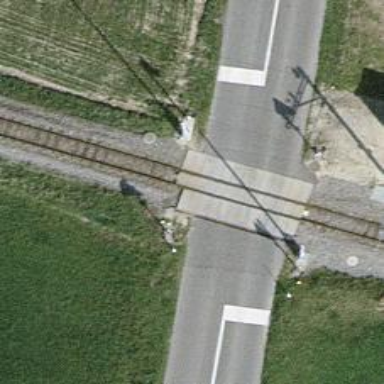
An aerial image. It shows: Level crossing along the railway.